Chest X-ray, AP view. Patient: 73 years old, sex M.
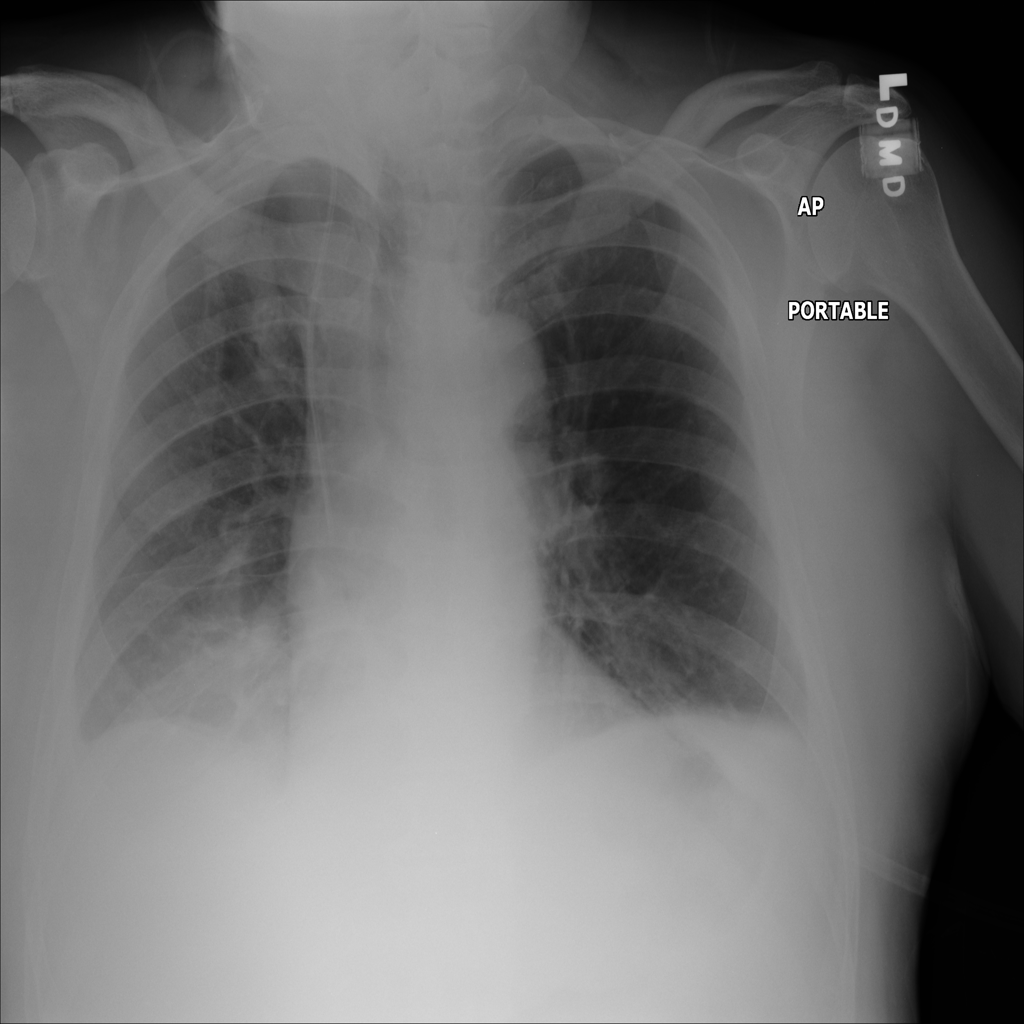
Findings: No Finding